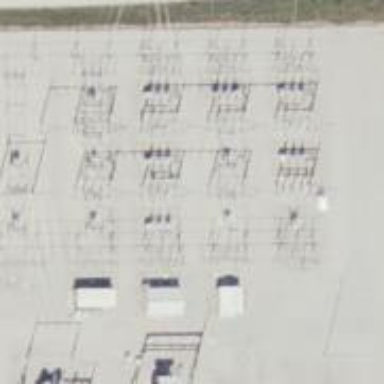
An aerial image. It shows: Switch for power supply.